Question: Apologies if there is a very simple solution to this problem. I am new to R and data handling in general.
I have a dataset with a number of factors, and counts associated with them. For instance,
'''
A 25
B 1
C 15
D 5
E 2
'''
My end goal here is to create a pie chart using the data frame. I want to include all the values, but to group the values below a certain count/percentage in to a new category, or an 'Other' category. For instance, if the threshold was 5:
'''
A 25
C 15
Other 8
'''
I am able to group my data that is above a certain threshold using the 'subset()' function, but this only returns the higher values I want to use in a new table, and I cannot work out how to add the exluded values in to an 'Other' category in a new data frame.
If anyone can assist me I would greatly appreciate it. There have been one or two similar posts in the past on this subject, but all were either not quite the same situation, or very difficult for me to follow along with.
Thanks for your time!
Image of data:

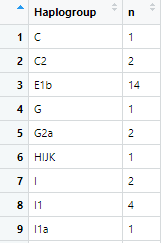
Answer: One option to collapse the 'factor' levels or 'character' is using 'fct_collapse'
'''
library(dplyr)
library(forcats)
threshold <- 7
out <- df1 %>%
count(Col1 = fct_collapse(Col1, Other = unique(Col1[Col2 < threshold])),
wt = Col2)
out
# A tibble: 3 x 2
# Col1 n
# <fct> <int>
#1 A 25
#2 Other 8
#3 C 15
'''
then, we can create a pie chart
'''
library(ggplot2)
out %>%
ggplot(aes(x = "", y = n, fill = Col1)) +
geom_bar(width = 1, stat = "identity") +
coord_polar("y", start=0)
'''
<URL>
### Update
Based on the OP's dput, we can change the column names to the OP's column names
'''
df2 %>%
count(Haplogroup = fct_collapse(as.character(Haplogroup),
Other = unique(as.character(Haplogroup)[n < threshold])),
wt = n, name = "n1")
# A tibble: 6 x 2
# Haplogroup n1
# <fct> <int>
#1 Other 40
#2 E1b 14
#3 N1a 12
#4 R1 10
#5 R1a 15
#6 R1b 25
'''
---
Or another option is 'base R' (assuming the column is 'character' class), create a logical vector by comparing the 'threshold' with 'Col2', assign the elements in 'Col1' where the 'i1' is TRUE to 'Other', then do a group by 'sum' with 'aggregate'
'''
i1 <- df1$Col2 < threshold
df1$Col1[i1] <- "Other"
aggregate(Col2 ~ Col1, df1, sum)
# Col1 Col2
#1 A 25
#2 C 15
#3 Other 8
'''
### Data
'''
df1 <- structure(list(Col1 = c("A", "B", "C", "D", "E"), Col2 = c(25L,
1L, 15L, 5L, 2L)), row.names = c(NA, -5L), class = "data.frame")
'''